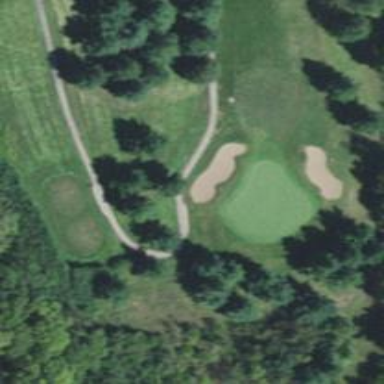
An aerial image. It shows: Service road designated as golf cart path.